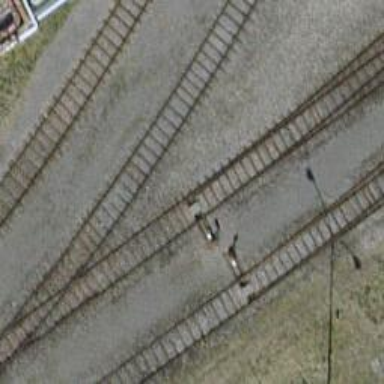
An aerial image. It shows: Railway switch.